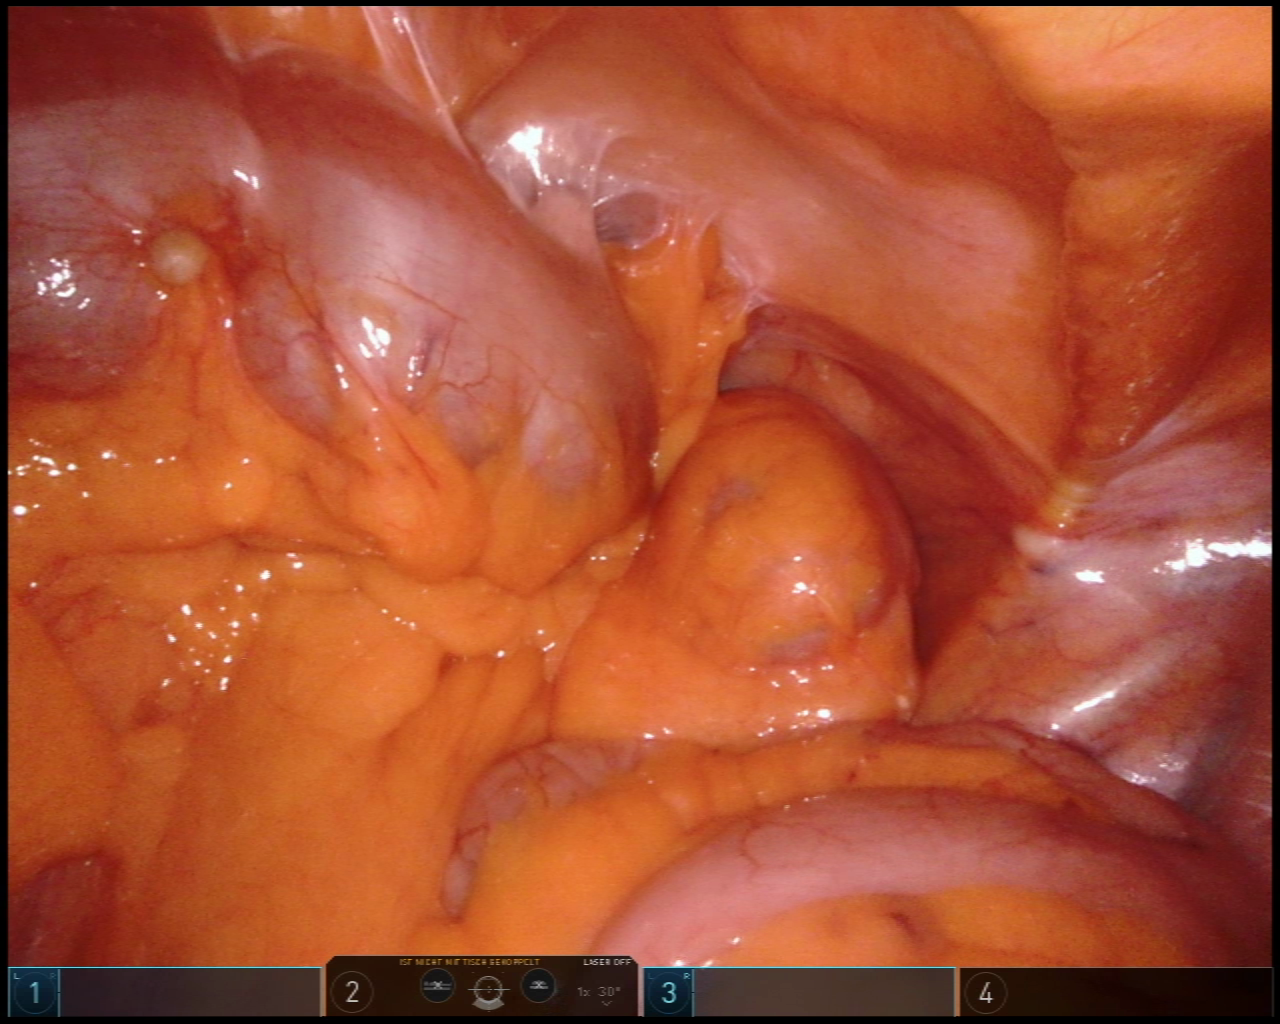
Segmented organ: colon
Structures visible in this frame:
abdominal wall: yes
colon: yes
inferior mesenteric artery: no
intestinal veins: no
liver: no
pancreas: no
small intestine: yes
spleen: no
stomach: no
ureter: no
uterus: no
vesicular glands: no